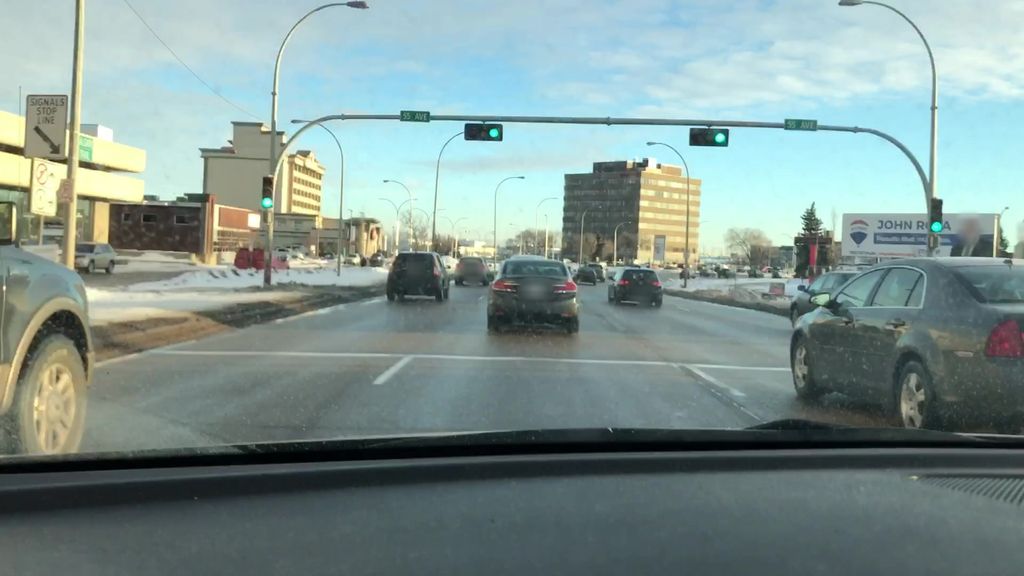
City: edmonton